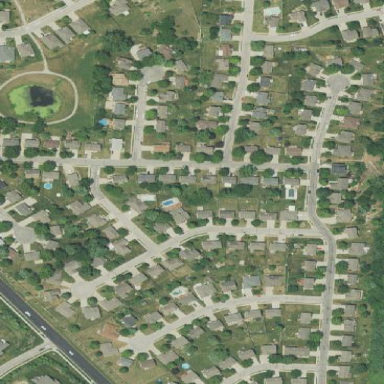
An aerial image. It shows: Single-family residential area.